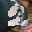
Label: 2